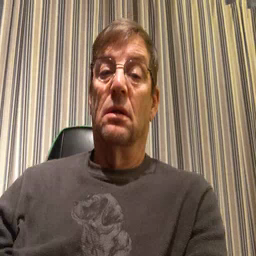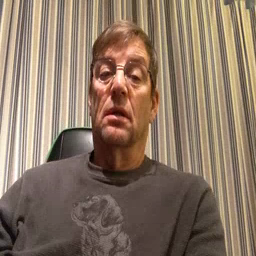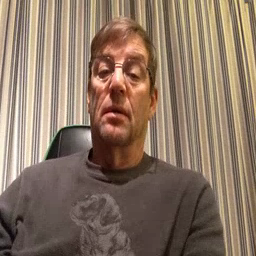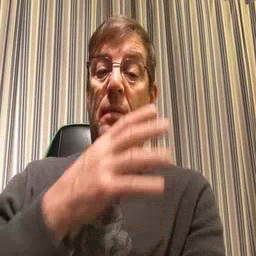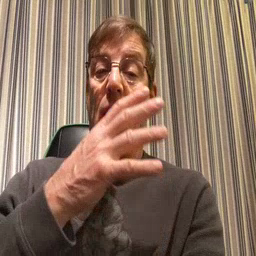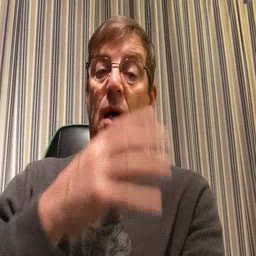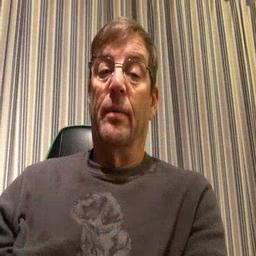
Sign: mom